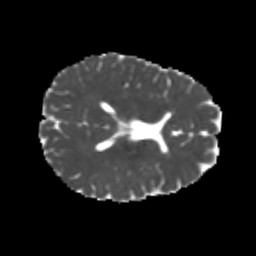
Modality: MD
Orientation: axial
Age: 22
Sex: female
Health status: healthy
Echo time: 0.074 s